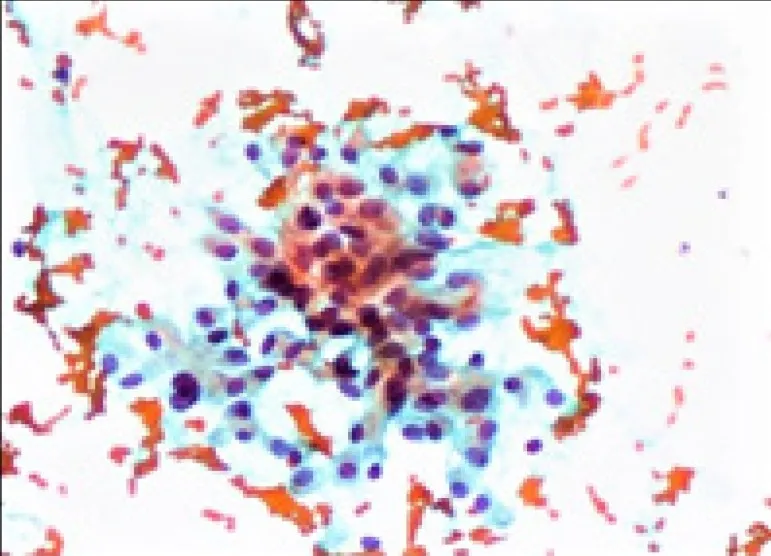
FNAC showing cluster of oncocytic cells (PAP stain, 100X).
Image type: pathology (papanicolaou)